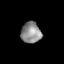
Tissue: lung
Cell type: Others
Senescence score: 0.2004
Nuclear area (px): 414
Mean DAPI intensity: 140.527